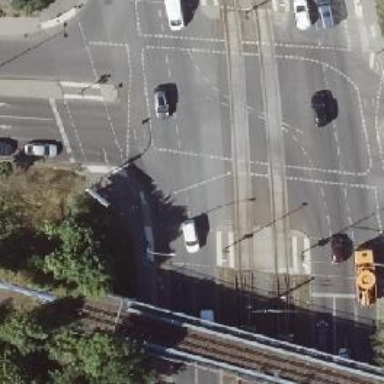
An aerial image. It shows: Asphalt cycleway with traffic signal crossing.